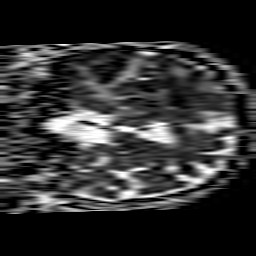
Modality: ADC
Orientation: coronal
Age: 81
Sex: male
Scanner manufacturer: philips
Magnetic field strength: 1.5 T
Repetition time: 3.684 s
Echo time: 0.09411 s